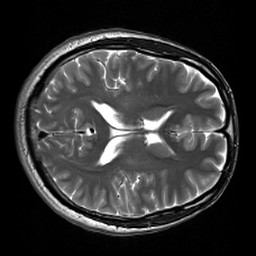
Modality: T2w
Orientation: axial
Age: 28
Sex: male
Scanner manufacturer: siemens
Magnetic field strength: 3 T
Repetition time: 7 s
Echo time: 0.09 s